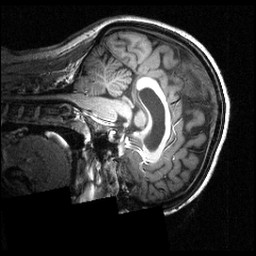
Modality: T1w
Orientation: sagittal
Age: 24
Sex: female
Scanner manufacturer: siemens
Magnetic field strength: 3.951 T
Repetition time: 1.5 s
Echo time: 0.00335 s